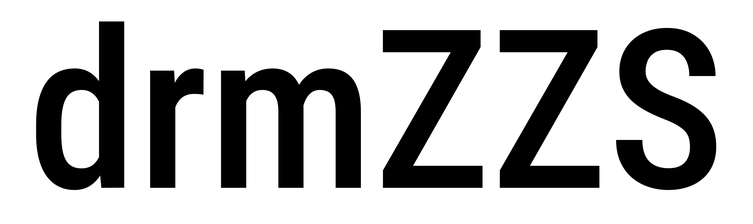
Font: Roboto_Condensed_Medium